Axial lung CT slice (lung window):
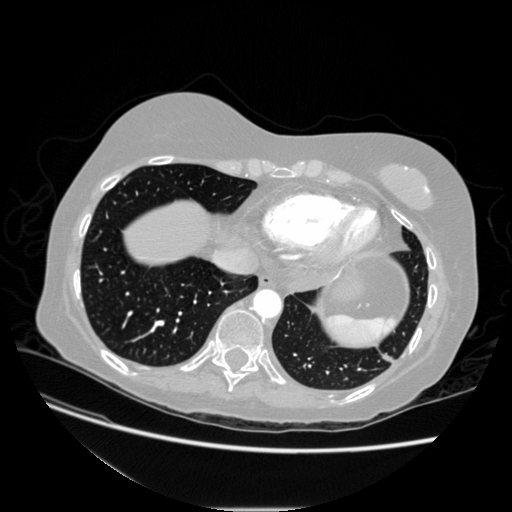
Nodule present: no